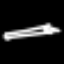
Label: pencil